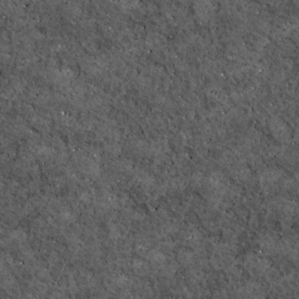
Label: non_frost